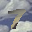
Label: 7